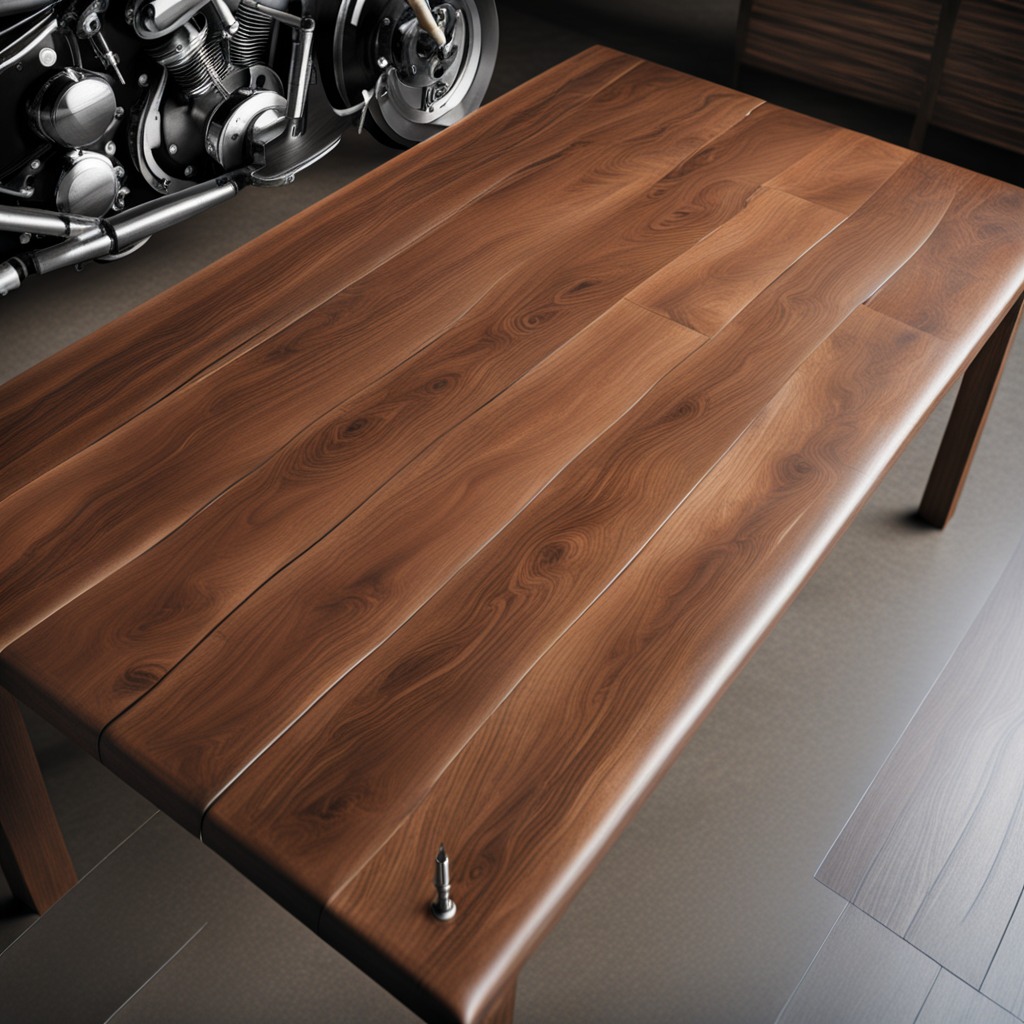
A metal screw is lying on the oil-spilled wooden table in a vintage motorcycle garage.